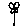
Label: flower